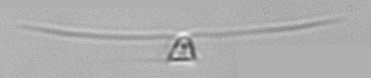
Label: Chaetoceros_danicus